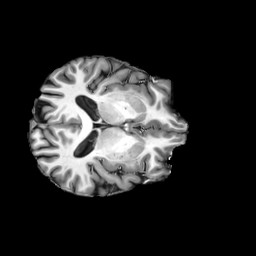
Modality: T1w
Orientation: axial
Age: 43
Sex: male
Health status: ill